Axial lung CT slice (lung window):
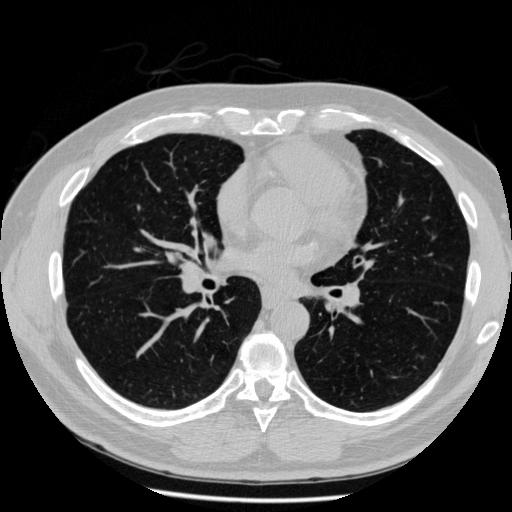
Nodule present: no